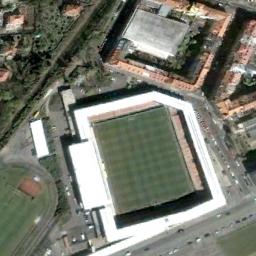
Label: stadium